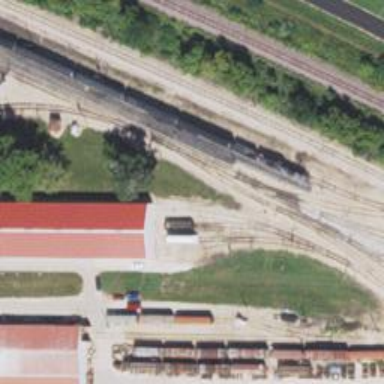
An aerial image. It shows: Preserved railway yard with electrified contact lines. The yard includes building passage tunnel.